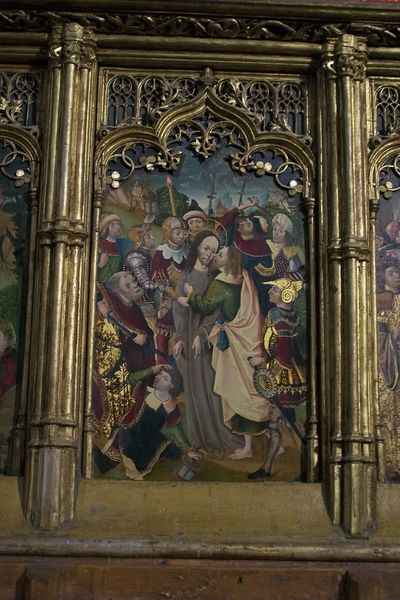
Titel: Kathedrale von Pamplona
Künstler: Jaques Perut
Standort: Pamplona, Kathedrale (EU - E - Navarra)
Schlagwörter: gemälde, himmel, bäume, gelb, grün, landschaft, menschen, grau, männer, szene, säulen, muster, wand, neues testament, kirche, gold, mantel, stoffe, gotik, ranken, kuss, küssen, bogen, pilaster, lanze, soldaten, gefangennahme, helm, brokat, heer, altar, schnitzerei, heiligenschein, gotisch, christus, jesus, christlich, hellebarde, lanzen, schnitzwerk, altarbild, landschaftsausblick, passion, judas, blattgold, ölberg, verrat, judaskuss, gotisc, gotk, neues testamtent, brokatumhang